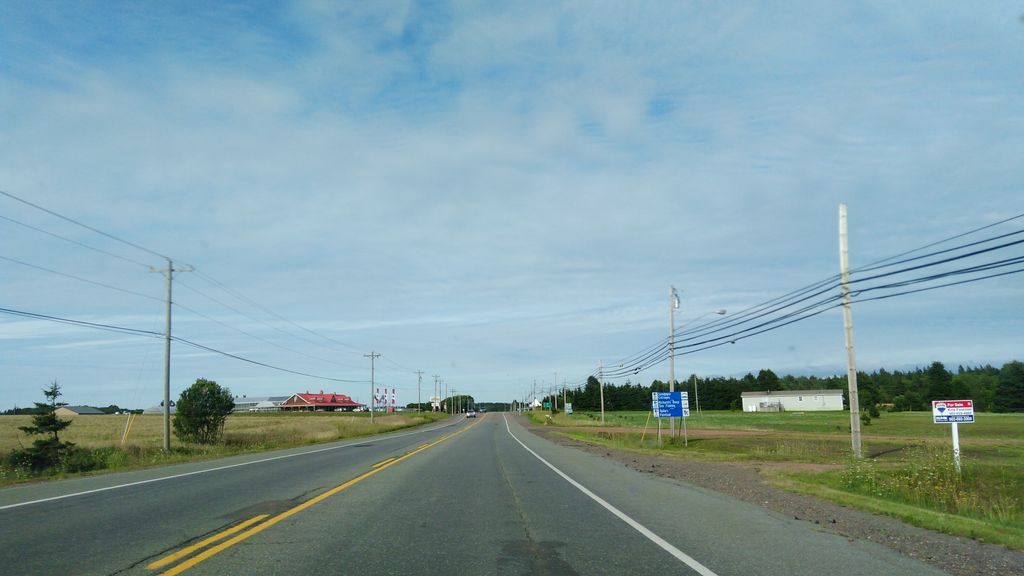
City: charlottetown